Question: I'm new to both Haskell and OpenGL and I'm trying to render a texture on the screen.
Here's what I've got so far:
'''
makeTexture :: FilePath -> IO GL.TextureObject
makeTexture f = do
t <- either error id <$> GLU.readTexture f
GL.textureFilter GL.Texture2D GL.$= ((GL.Linear', Nothing), GL.Linear')
GLU.texture2DWrap GL.$= (GL.Mirrored, GL.ClampToEdge)
return t
renderEntity :: Entity -> IO ()
renderEntity e = do
GL.activeTexture GL.$= GL.TextureUnit 0
GL.textureBinding GL.Texture2D GL.$= Just (texture $ model e)
-- I see a white triangle on the screen.
renderTriangle $ fmap (vadd $ position e) (points $ model e :: [Vector2])
-- I do not see this. Nor is the triangle textured either.
GL.renderPrimitive GL.Quads $ do
n 0 1 0
t 0 1 >> v 10 (-10) 10
t 1 1 >> v 10 (-10) (-10)
t 1 0 >> v (-10) (-10) (-10)
t 0 0 >> v (-10) (-10) 10
where v x y z = GL.vertex (GL.Vertex3 x y z :: GL.Vertex3 GL.GLfloat)
n x y z = GL.normal (GL.Normal3 x y z :: GL.Normal3 GL.GLfloat)
t u v = GL.texCoord (GL.TexCoord2 u v :: GL.TexCoord2 GL.GLfloat)
'''
Where 'Entity' looks like:
'''
texMetal <- makeTexture "texture/metal.jpg"
let
entity = Entity
{ angle = 0
, position = (0, 0) :: Vector2
, velocity = (5, 5) :: Vector2
, model = Model
{ points = [(-60, -40), (60, -40), (0, 60)] :: [Vector2]
, texture = texMetal
}
}
'''
And when I'm initializing I have these:
'''
GL.viewport GL.$= (pos, size)
GL.matrixMode GL.$= GL.Projection
GL.texture GL.Texture2D GL.$= GL.Enabled
GL.normalize GL.$= GL.Enabled
GL.loadIdentity
GL.ortho2D (-fromIntegral width / 2)
(fromIntegral width / 2)
(-fromIntegral height / 2)
(fromIntegral height / 2)
GL.matrixMode GL.$= GL.Modelview 0
GL.loadIdentity
'''
And the resulting picture:

It has two triangles because I have two 'entities' set in my code. But I don't see my quad nor do I see any sign of texturing.
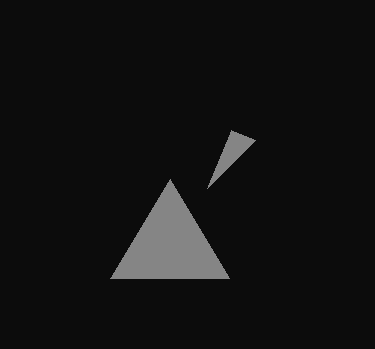
Answer: It seems I had incorrect coordinates, because this works well:
'''
renderEntity :: Entity -> IO ()
renderEntity e = do
GL.activeTexture GL.$= GL.TextureUnit 0
GL.textureBinding GL.Texture2D GL.$= Just (texture $ model e)
GL.renderPrimitive GL.Quads $ do
v 100 100
t 0 1
v 100 (-100)
t 1 1
v (-100) (-100)
t 1 0
v (-100) 100
t 0 0
where v x y = GL.vertex (GL.Vertex2 x y :: GL.Vertex2 GL.GLfloat)
t u v = GL.texCoord (GL.TexCoord2 u v :: GL.TexCoord2 GL.GLfloat)
'''